Question: My Flash Builder 4.6 pure-Actionscript app gets automatically rejected by Apple if I submit without the new iOS7 icons. I have merged the new beta Air 4.0 SDK <URL> with this folder:
'''
C:\Program Files\Adobe\Adobe Flash Builder 4.6\sdks.6.0
'''
After that I can target the latest Air by putting inside the .xml description with no errors:
'''
<application xmlns="http://ns.adobe.com/air/application/4.0">
'''
I also target the latest compiler (phrased correctly?) with this compiler directive:
'''
-swf-version=23
'''
The problem is that if I try to declare the new-sized icons inside the .xml:
'''
<icon>
<image57x57>icon/57X57.png</image57x57>
<image72x72>icon/72X72.png</image72x72>
<image76X76>icon/76X76.png</image76X76>
<image114x114>icon/114X114.png</image114x114>
<image120X120>icon/120X120.png</image120X120>
<image144x144>icon/144X144.png</image144x144>
<image152X152>icon/152X152.png</image152X152>
</icon>
'''
I get the following "unexpected element" errors when trying to "Export Release Build" for iOS:

Am I missing something obvious? If there is no official workaround, does anyone know of a way to include the new icons with hacks/third-party tools/Mac tools etc..?
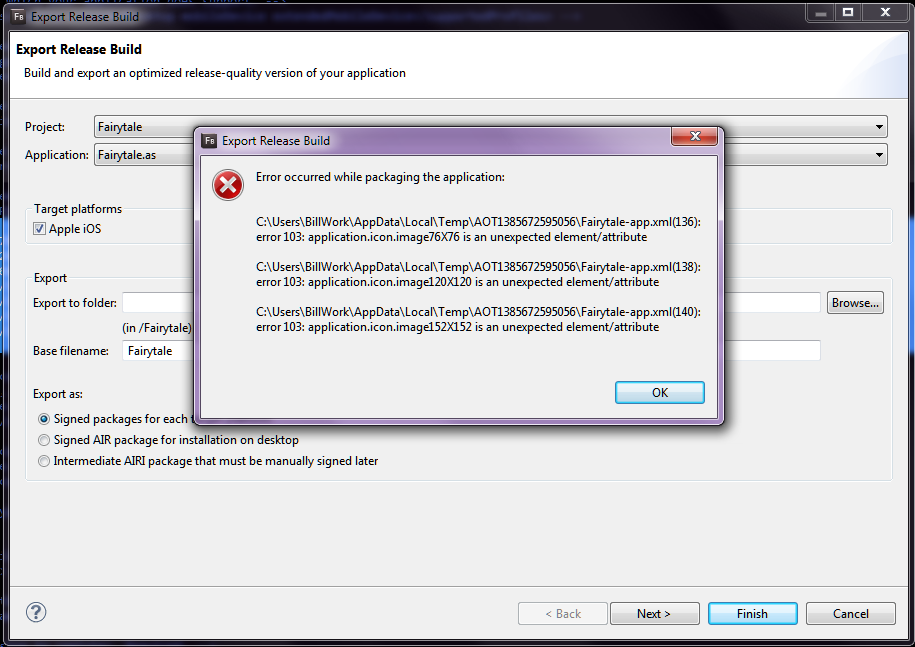
Answer: By what I've seen, the only elements causing trouble are those whose declarations use upper case X's. Downcase the X's and it should work.
'''
<icon>
<image57x57>icon/57X57.png</image57x57>
<image72x72>icon/72X72.png</image72x72>
<image76x76>icon/76X76.png</image76x76>
<image114x114>icon/114X114.png</image114x114>
<image120x120>icon/120X120.png</image120x120>
<image144x144>icon/144X144.png</image144x144>
<image152x152>icon/152X152.png</image152x152>
</icon>
'''